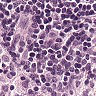
Metastatic tissue present: no